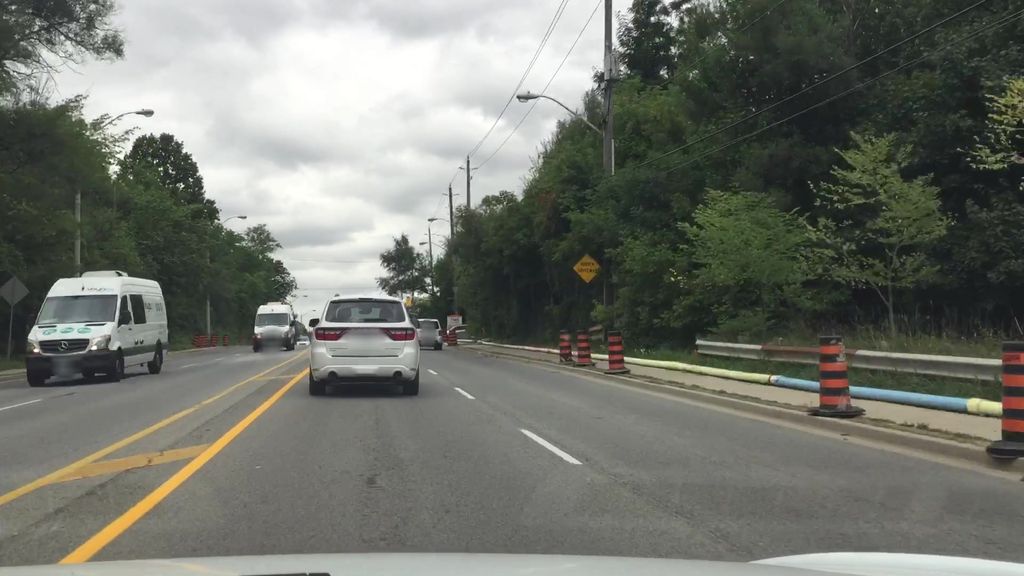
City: toronto